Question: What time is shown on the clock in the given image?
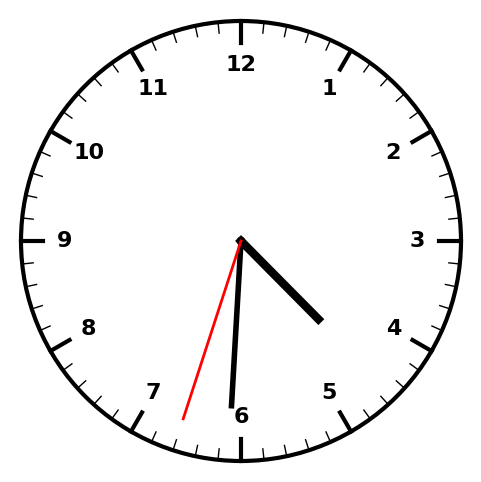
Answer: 04:30:33